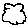
Label: cloud